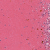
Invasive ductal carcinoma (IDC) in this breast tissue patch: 0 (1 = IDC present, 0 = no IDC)